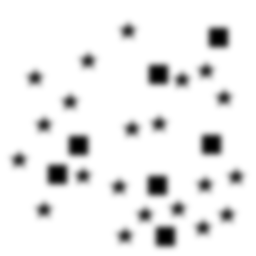
Squares: 7
Triangles: 0
Stars: 21
Total shapes: 28